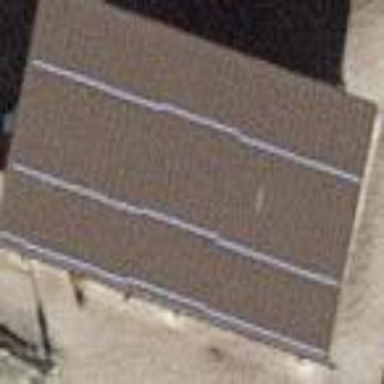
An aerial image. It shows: View of roof of building.